Interaction volume radius: 5 \u00c5
Interaction volume height: 20 \u00c5
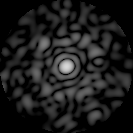
Disorder parameter: 0.8685